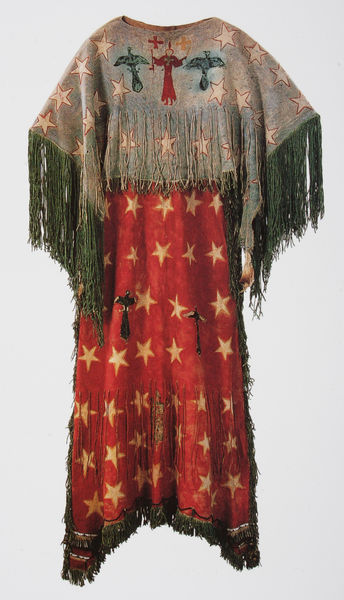
Titel: Ghost Dance Kleid
Standort: Indianapolis (Indiana)
Institution: The Eiteljorg Museum of American Indian and Western Art
Schlagwörter: adler, vogel, weiß, gelb, grün, braun, frau, grau, kleid, schwarz, rot, beige, mode, muster, ornament, alt, kleidung, ärmel, vögel, fransen, gewand, gold, kostüm, mantel, schnüre, stoff, engel, amerika, foto, fetzen, kreuz, stern, umrahmung, sterne, beten, tracht, kreuze, segen, heiliger, usa, tunika, motten, ränder, zweifarbig, fot, indianisch, franse, franzen, indianer, folklore, segensgestus, geteilt, zottel, südamerika, indogen, segnend, kleidungsstück, hippie, nordamerika, eingeborener, eingeboren, frauenkliedung, hippiezeit, orans, orantenhaltung